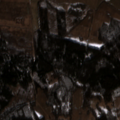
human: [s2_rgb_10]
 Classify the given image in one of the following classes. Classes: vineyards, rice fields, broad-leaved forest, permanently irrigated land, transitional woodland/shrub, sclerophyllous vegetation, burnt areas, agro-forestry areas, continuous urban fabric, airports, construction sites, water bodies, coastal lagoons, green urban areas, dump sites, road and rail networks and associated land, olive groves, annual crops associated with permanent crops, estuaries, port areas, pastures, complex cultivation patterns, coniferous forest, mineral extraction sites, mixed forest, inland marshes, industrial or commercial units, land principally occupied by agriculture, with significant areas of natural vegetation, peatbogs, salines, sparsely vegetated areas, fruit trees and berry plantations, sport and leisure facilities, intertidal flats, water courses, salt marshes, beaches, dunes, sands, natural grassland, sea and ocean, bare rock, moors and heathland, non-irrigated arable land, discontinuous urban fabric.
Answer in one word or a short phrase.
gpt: non-irrigated arable land, pastures, land principally occupied by agriculture, with significant areas of natural vegetation, broad-leaved forest, mixed forest, transitional woodland/shrub